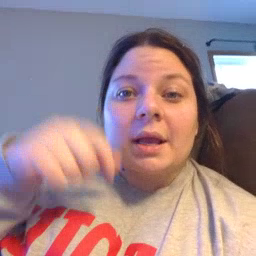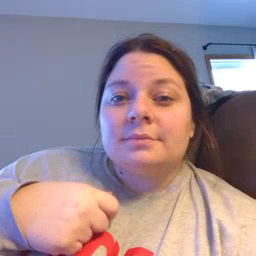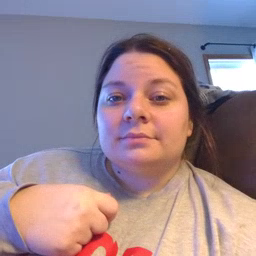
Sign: awake